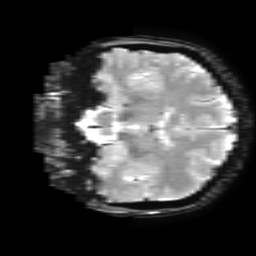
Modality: T2starw
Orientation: coronal
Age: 32
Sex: female
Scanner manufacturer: ge
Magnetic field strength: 3 T
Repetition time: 0.65 s
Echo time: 0.02 s